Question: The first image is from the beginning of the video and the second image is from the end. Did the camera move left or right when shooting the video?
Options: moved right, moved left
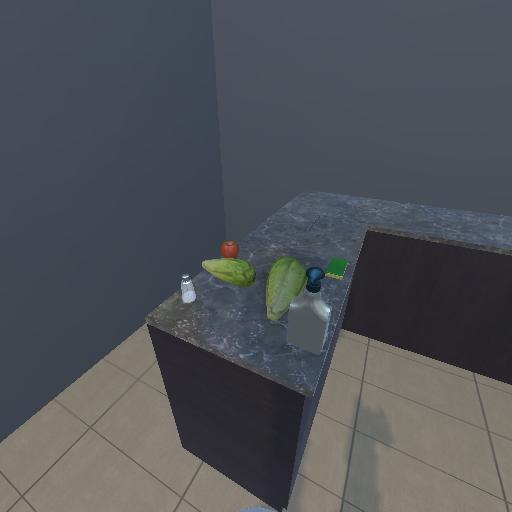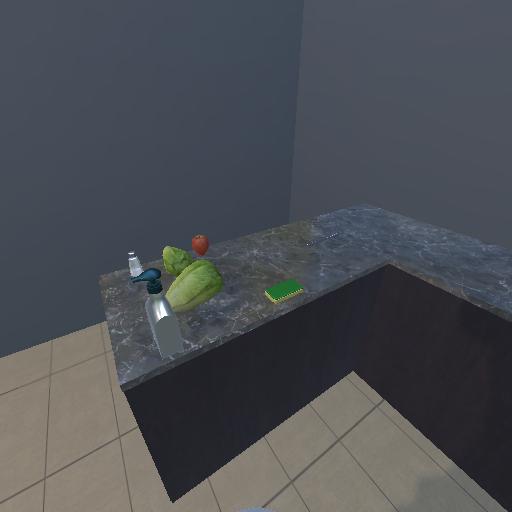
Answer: moved right